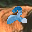
Label: 2